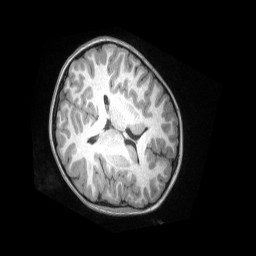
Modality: T1w
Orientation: axial
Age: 9
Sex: male
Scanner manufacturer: siemens
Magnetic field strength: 3 T
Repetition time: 2.53 s
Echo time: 0.00174 s